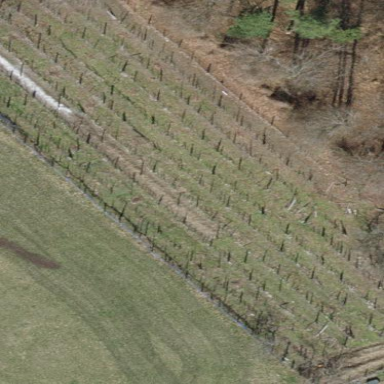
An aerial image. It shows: Vineyard.